Question:
'''
" Configuration file for vim
set modelines=0
" CVE-2007-2438
" Normally we use vim-extensions. If you want true vi-compatibility
" remove change the following statements
set nocompatible
" Use Vim defaults instead of 100% vi compatibility
set backspace=2
" more powerful backspacing
" Don't write backup file if vim is being called by "crontab -e"
au BufWrite /private/tmp/crontab.* set nowritebackup nobackup
" Don't write backup file if vim is being called by "chpass"
au BufWrite /private/etc/pw.* set nowritebackup nobackup
syntax on
set ai
set shiftwidth=4
set tabstop=4
set ruler
set backspace=2
set ic
set hlsearch
set incsearch
set smartindent
set confirm
set history=200
set cursorline
set number
:nohl
:set nowrap
set mouse=a
colo google
hi Normal ctermbg=none
'''
the above is my .vimrc
As you can see, my braces was highlighted at line 3 and line 5 although my cursor is not on them(so, the highlighting may not be controlled by MatchParen).
However, while I can't remove their highlighting by using MatchParen, I think there must be another way to deal with it.
How can I disable these highlighting???
thx :)
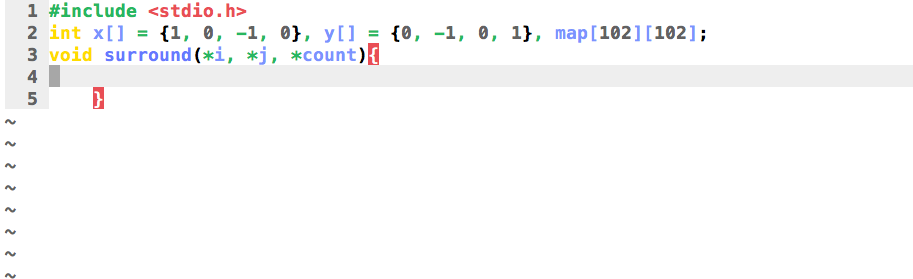
Answer: You need to find out which syntax group causes the highlighting. ':syn list' shows all active groups, but it's easier when you install the <URL> ':scriptnames' may help.